Question: I have a very strange bug that's only present in Google Chrome. It's a drop-down menu that renders the option text with each character replaced by the one that follows it in Unicode. Here's an image:

As you can see, the word "Loan" becomes "Mpbo". The HTML is straightforward:
'''
<select class="form-control" data-val="true" data-val-number="The field LoanId must be a number."
data-val-required="The LoanId field is required." id="LoanId" name="LoanId"
onchange="this.form.submit();"
style="display: inline-block; width: auto; font-size: 12px;">
<option value="">Loan</option>
<option><PHONE></option>
<option><PHONE></option>
<option><PHONE></option>
<option><PHONE></option>
</select>
'''
Custom CSS:
'''
@import url(http://fonts.googleapis.com/css?family=Source+Sans+Pro);
body {
font-family: "Source Sans Pro", sans-serif;
background-color: #ecf0f5;
color: #646e79;
font-size: 0.875em;
line-height: 1.4;
}
select {
padding: 0.35em 0.75em;
height: 25px;
line-height: 25px;
background: #ecf0f5;
border: 1px solid #ecf0f5;
color: #323640;
}
button, input, select, textarea {
font-size: 100%;
margin: 0;
vertical-align: baseline;
}
*, *:before, *:after {
box-sizing: border-box;
}
::selection {
background: rgba(100, 110, 121, 0.2);
text-shadow: none;
}
'''
I created <URL> but it works fine there in Chrome, so I really have no idea what this is. The site is done in ASP.NET MVC 5 with Twitter Bootstrap 3.0. Thanks for any help you can give.
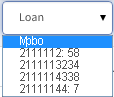
Answer: This turned out to be a problem with the SVG fonts we were using. In my example, I used the Google API for my '@import' source because I couldn't link to the actual font files on the company's server. Once I replaced the URLs to our local files with the URLs directly to Google, then that took care of my problem.